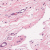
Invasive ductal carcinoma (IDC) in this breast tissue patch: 0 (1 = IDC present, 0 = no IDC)